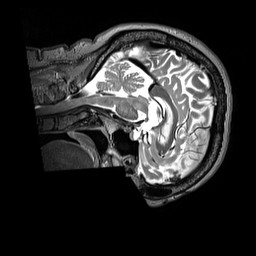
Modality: T2w
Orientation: sagittal
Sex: female
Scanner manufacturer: siemens
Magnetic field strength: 3 T
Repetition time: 3.2 s
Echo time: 0.409 s